Field crop: maize
Growth stage: 2
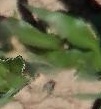
Species: maize